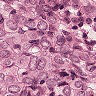
Metastatic tissue present: yes